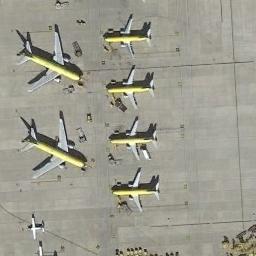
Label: airplane